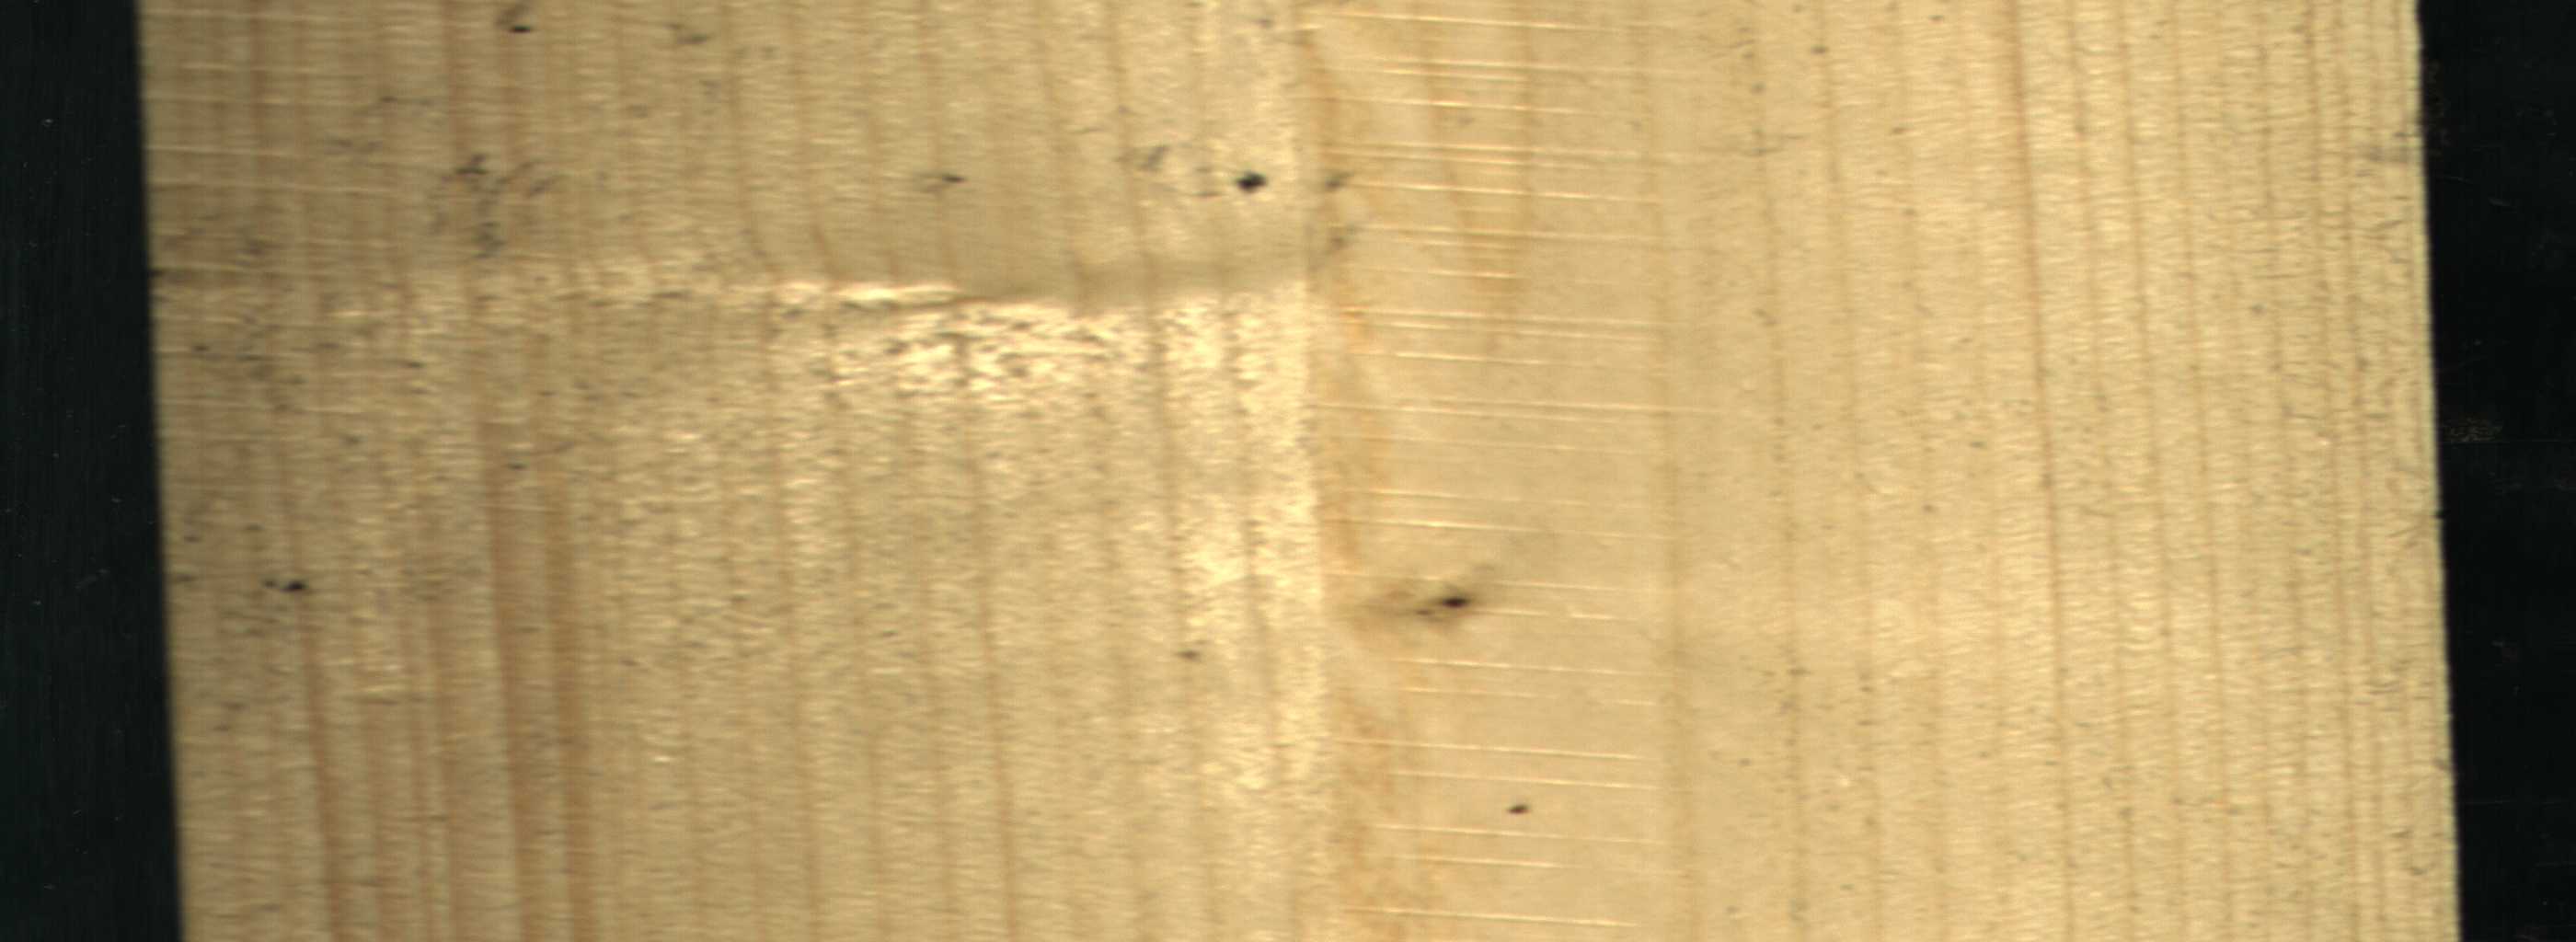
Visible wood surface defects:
Dead_Knot